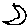
Label: moon